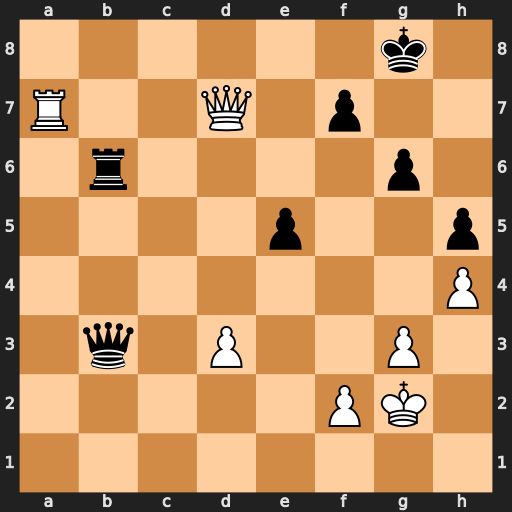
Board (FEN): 6k1/R2Q1p2/1r4p1/4p2p/7P/1q1P2P1/5PK1/8
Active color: w
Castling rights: -
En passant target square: -
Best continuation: Qd8+ Kg7 Ra8